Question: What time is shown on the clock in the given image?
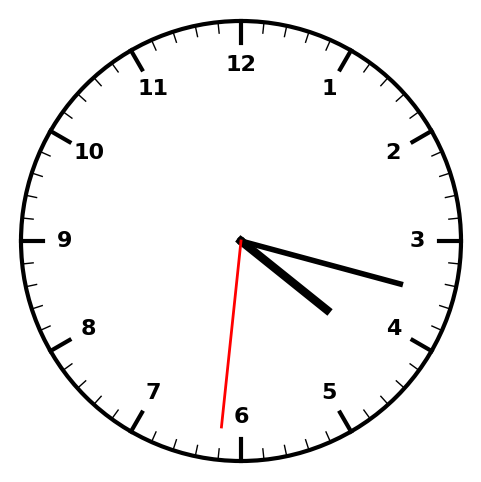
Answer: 04:17:31